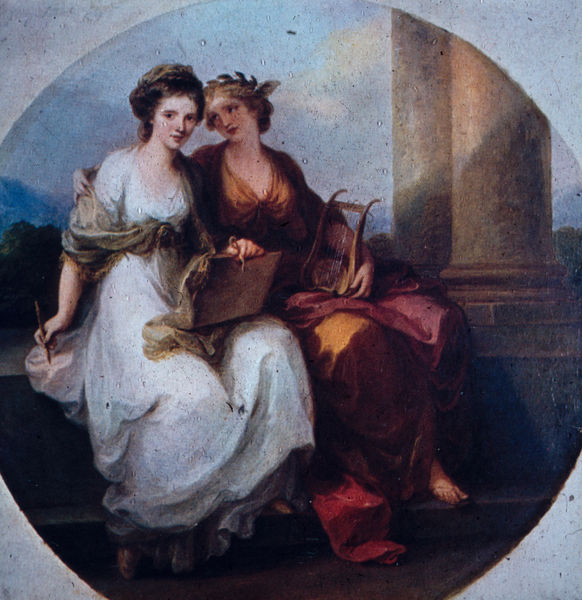
Titel: Selbstbildnis als Zeichnung mit der Muse der Poesie
Künstler: Angelika Kauffmann
Standort: London
Institution: Kenwood House
Schlagwörter: baum, berg, blau, blätter, feder, felsen, fuß, gemälde, hand, himmel, kopf, körper, nackt, schatten, umhang, weiß, wolken, bäume, frauen, gelb, grün, landschaft, menschen, mädchen, ocker, sitzen, ausschnitt, braun, brust, damen, frau, haar, kleid, kleider, köpfe, licht, mund, nase, ohr, orange, profil, schmuck, stirn, säule, säulen, zeichnung, rot, schal, tuch, wolke, beige, malerei, gesichter, jung, wand, architektur, augen, barock, falten, gesicht, haarschmuck, knoten, mensch, rahmen, sockel, stein, steine, hände, instrument, portrait, porträt, hügel, natur, brüstung, auge, gewand, gold, haare, mantel, stoff, stoffe, tücher, kaufmann, klassizismus, paar, personen, blatt, gitarre, musik, person, haarreif, kinn, lippen, locke, locken, ohren, schön, wald, kreis, oval, rund, tondo, beine, deutschland, balkon, schleppe, bein, füße, liebe, papier, umarmung, italien, zwei, noten, schuhe, zöpfe, berge, fels, gebirge, mauer, dunst, nebel, violett, weis, bank, romantik, balcony, blue, column, columns, crown, embrace, hands, red, robes, white, women, tafel, arm, dress, dresses, figures, friends, girls, green, hair, ladies, münder, nasen, nose, painting, sisters, sit, sitting, skirt, weiber, woman, yellow, spielen, zopf, musikinstrument, musizieren, wandgemälde, muse, pink, two, brown, stufe, stufen, plinthe, podest, rüsche, rüschen, zehen, nazarener, selbstporträt, baumkrone, schwestern, wände, barfuss, antike, buch, zeh, brett, schweiz, fliesen, schriftsteller, selbstbildnis, literatur, bleistift, fliese, schuh, allegorie, kranz, kunst, künste, lorbeer, lorbeerkranz, malen, mythologie, personifikation, pinsel, göttin, stift, rom, kapitell, heft, selbstportrait, zeichnen, mauern, schreiben, antik, leid, angels, clouds, greek, harp, roman, sky, griechisch, mythos, musen, schnurr, building, girl, landscape, young, griechenland, mappe, eyes, feet, laute, basis, arkadien, harfe, zeichenblock, zeichenmappe, griffel, elysium, lyra, bodice, look, süss, purple, allegorien, leier, chin, mouth, scarf, sketch, personifizierung, bblau, wulst, dichtung, junge frauen, couple, faces, pen, quill, writing, youth, musikerin, leaning, alegorie, siegeskranz, happy, marble, germania, outside, abakus, angelika kauffmann, colonne, echinus, freundinnen, göttinnen, harve, italia, kauffmann, kithara, lichtz, lyre, muses, patronin, patroninnen, poesie, poetik, poetisch, roit, royal academy, schals, schreibbrett, schriftstellerin, schutzpatronin, schutzpatroninnen, skizzenmappe, säulene, thalia, trochus, unschuld, zeichenstift, clothes, leaves, music, wreath, rondo, close, foot, draw, zither, circle, yello, bare, fingers, lieblich, book, beautiful, brush, pale, gowns, jungfrauen, pillar, playing, angelika, tan, lovers, frieze, mnemosyne, hug, holding, bare feet, schon, womens, kalliope, pillars, toes, maidens, colomns, laurels, 2, hugging, portfolio, hard, finges, file, e kreis, romatica, girls at play, whicte, strig, pinck, stoles